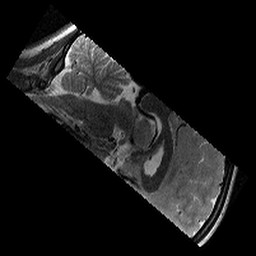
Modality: T2w
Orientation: sagittal
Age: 9
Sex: female
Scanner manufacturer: siemens
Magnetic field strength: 3 T
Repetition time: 9.23 s
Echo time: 0.067 s